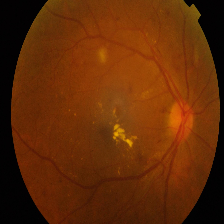
Diabetic retinopathy grade: Proliferative DR